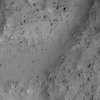
Atmospheric dust classification: not_dusty